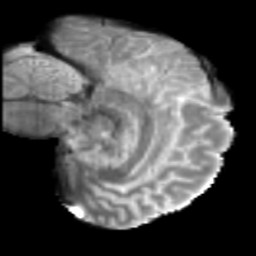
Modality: T2w
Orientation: sagittal
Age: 46
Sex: male
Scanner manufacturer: siemens
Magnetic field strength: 3 T
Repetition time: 5 s
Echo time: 0.092 s